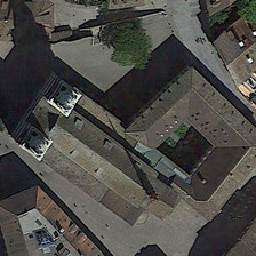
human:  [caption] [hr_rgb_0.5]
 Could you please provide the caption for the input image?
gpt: A large gray church

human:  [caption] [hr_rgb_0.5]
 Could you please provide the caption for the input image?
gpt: There is a large space around the two grey churches

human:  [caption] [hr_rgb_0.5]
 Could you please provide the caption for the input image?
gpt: There are two large churches around the church

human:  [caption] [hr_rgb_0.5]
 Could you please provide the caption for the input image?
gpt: There are two large grey spaces around the church

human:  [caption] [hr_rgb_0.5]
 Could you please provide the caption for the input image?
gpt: There's a big space around the two grey churches